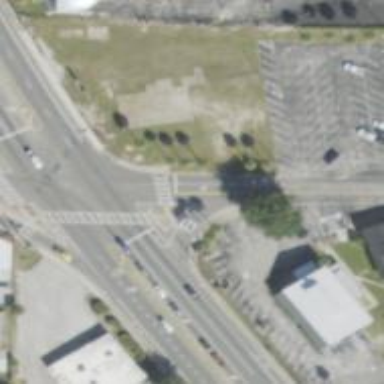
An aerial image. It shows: Uncontrolled road crossing.